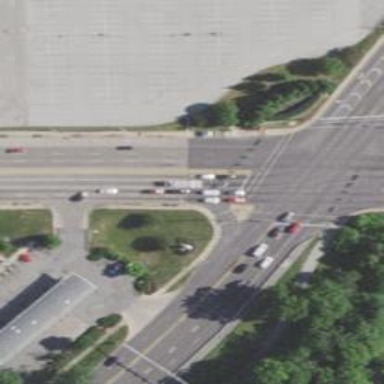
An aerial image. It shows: Footway located on traffic island.